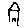
Label: house